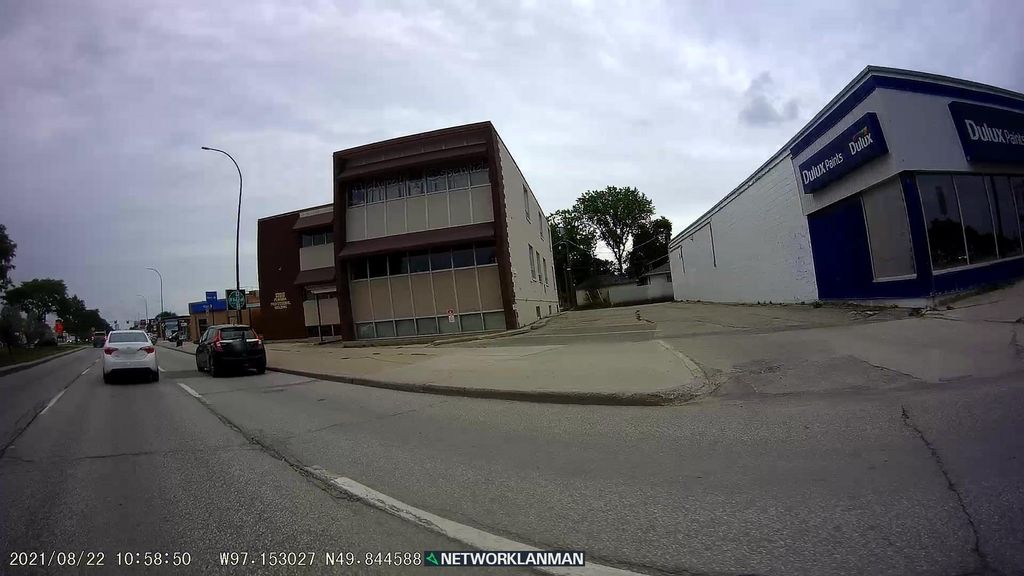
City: winnipeg